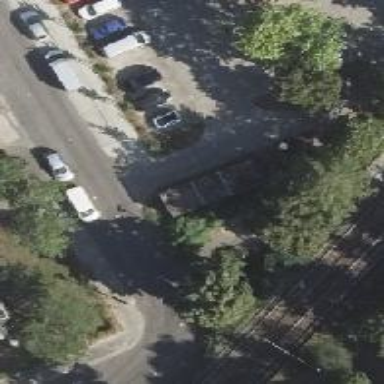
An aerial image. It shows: Asphalt footway with designated cycle lane.